Interaction volume radius: 5 \u00c5
Interaction volume height: 15 \u00c5
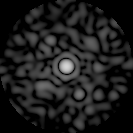
Disorder parameter: 0.8228